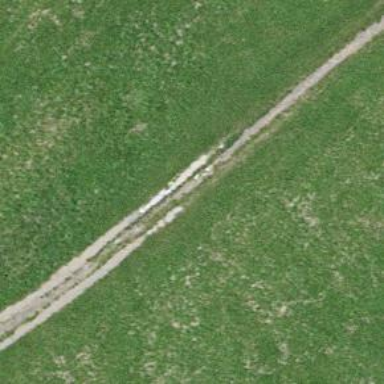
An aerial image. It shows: Path.